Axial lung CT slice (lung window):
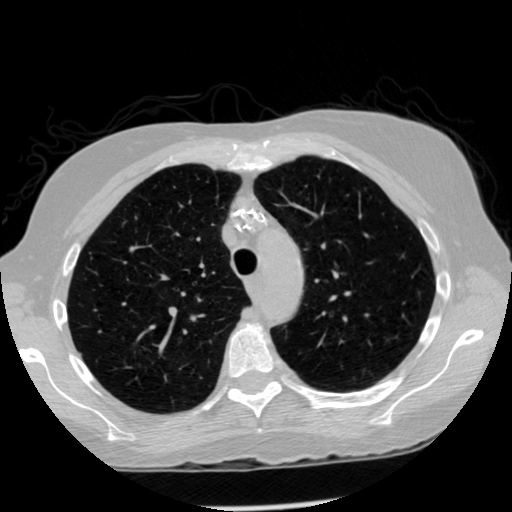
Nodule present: no